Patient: sex F, age 38
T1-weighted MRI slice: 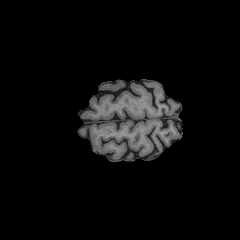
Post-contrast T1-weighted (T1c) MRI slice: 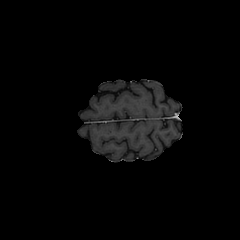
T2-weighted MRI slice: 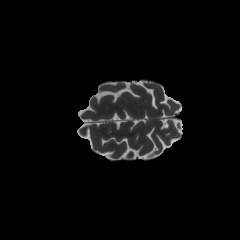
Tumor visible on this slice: no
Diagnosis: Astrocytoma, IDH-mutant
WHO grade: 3